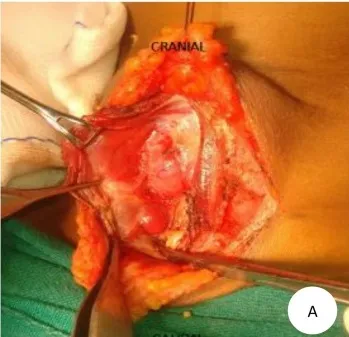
A: Bean shaped nodule partly embedded in lower pole of right lobe of thyroid.
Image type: medical_photograph (other_medical_photograph)